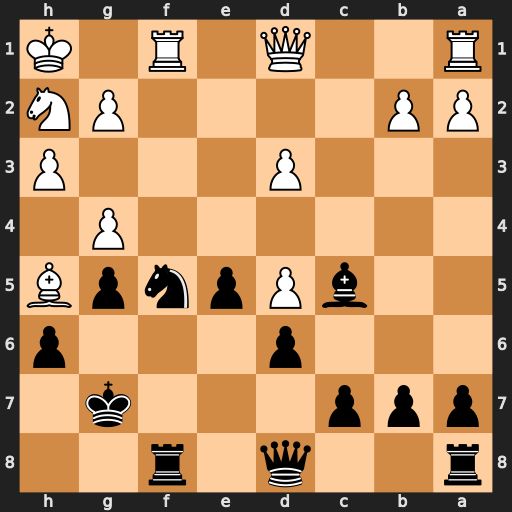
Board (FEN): r2q1r2/ppp3k1/3p3p/2bPpnpB/6P1/3P3P/PP4PN/R2Q1R1K
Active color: b
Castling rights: -
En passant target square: -
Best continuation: Ng3#